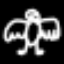
Label: angel